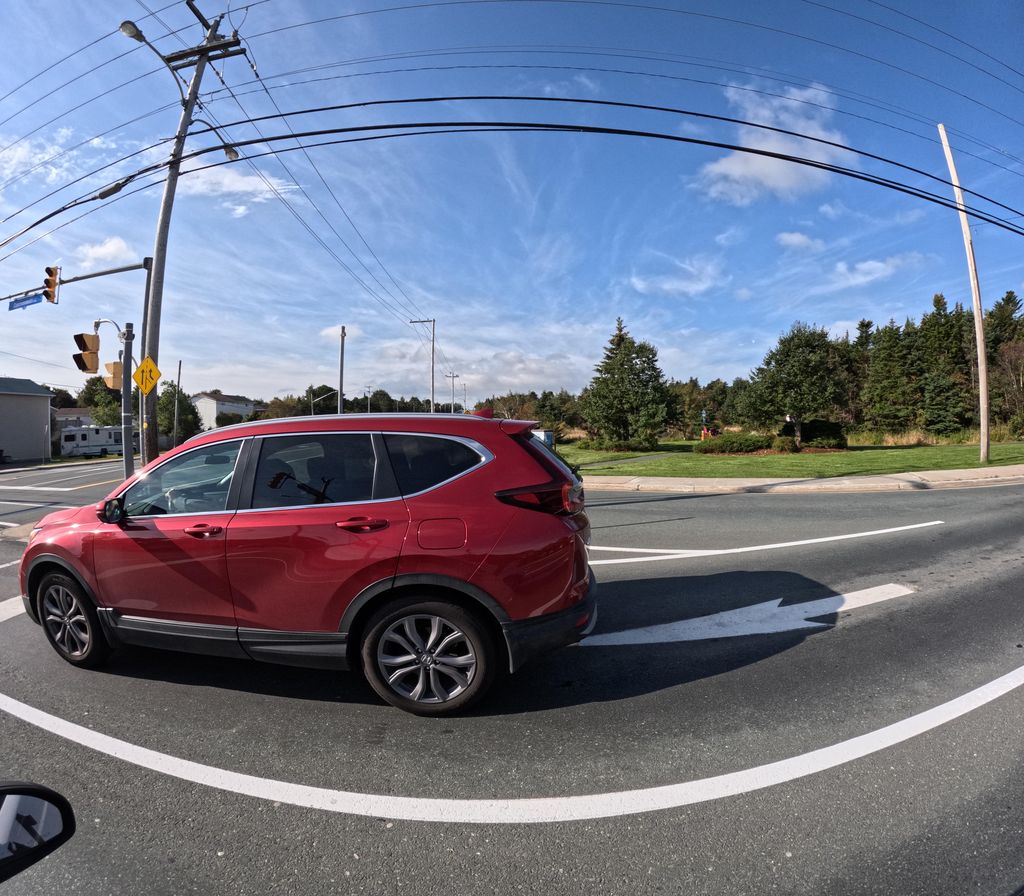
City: st_johns